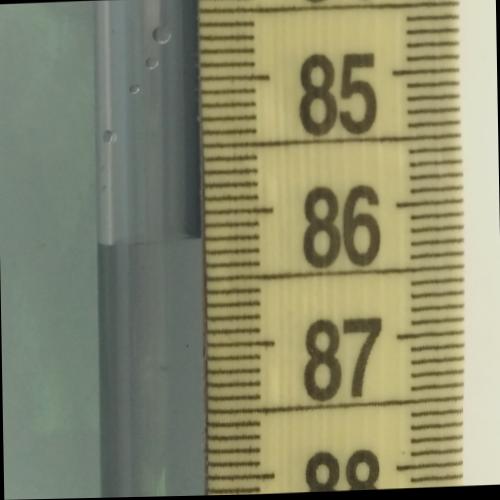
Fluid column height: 86.2 cm